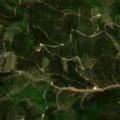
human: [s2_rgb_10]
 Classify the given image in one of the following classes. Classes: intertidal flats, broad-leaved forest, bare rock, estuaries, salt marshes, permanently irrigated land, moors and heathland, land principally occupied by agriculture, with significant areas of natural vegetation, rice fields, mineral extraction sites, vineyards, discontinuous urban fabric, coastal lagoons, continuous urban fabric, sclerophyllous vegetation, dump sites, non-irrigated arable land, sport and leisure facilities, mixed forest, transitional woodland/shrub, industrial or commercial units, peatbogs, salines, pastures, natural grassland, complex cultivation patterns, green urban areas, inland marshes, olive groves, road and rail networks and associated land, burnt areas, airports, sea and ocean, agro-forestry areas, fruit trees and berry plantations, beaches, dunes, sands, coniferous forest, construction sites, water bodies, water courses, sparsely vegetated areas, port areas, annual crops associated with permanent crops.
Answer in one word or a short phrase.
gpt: pastures, coniferous forest, mixed forest